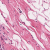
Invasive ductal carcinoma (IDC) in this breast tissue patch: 0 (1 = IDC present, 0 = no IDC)